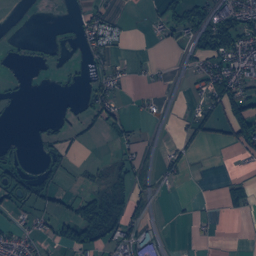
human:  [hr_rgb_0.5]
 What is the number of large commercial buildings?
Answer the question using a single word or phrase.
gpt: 4

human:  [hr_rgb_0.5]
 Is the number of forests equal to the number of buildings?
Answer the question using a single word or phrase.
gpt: no

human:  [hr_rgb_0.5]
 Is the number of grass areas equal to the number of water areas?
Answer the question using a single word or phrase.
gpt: no

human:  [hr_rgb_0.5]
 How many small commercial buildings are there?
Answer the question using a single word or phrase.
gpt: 14

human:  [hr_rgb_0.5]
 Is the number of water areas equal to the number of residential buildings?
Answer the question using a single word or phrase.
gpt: no

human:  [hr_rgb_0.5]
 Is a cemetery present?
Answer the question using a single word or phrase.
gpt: yes

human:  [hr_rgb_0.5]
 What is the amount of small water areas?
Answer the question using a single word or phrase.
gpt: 7

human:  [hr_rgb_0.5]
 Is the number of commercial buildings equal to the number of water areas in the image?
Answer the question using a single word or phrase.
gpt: no

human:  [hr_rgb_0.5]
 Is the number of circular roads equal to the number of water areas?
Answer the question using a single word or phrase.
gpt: no

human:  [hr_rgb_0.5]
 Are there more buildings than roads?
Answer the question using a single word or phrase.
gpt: yes

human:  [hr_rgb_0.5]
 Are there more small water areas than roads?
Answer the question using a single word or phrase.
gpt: no

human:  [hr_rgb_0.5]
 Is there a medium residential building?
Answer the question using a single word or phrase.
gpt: yes

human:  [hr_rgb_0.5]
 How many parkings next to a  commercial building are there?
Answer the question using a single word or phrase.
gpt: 7

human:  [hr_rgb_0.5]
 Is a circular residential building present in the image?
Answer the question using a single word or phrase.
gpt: yes

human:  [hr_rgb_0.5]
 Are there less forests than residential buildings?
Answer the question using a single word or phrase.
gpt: yes

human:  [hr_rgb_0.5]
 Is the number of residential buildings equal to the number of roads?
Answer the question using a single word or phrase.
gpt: no

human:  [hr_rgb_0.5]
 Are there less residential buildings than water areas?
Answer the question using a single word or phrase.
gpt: no

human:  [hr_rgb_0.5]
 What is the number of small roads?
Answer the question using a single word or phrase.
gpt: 345

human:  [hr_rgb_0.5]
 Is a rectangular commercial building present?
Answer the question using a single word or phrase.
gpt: no

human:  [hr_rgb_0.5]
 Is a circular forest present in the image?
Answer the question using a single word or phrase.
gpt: no

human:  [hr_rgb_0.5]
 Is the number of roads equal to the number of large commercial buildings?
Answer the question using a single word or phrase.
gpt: no

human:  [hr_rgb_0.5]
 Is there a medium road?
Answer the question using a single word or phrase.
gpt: no

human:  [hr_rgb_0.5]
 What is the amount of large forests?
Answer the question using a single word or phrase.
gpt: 31

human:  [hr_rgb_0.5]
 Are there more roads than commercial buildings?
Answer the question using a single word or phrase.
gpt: yes

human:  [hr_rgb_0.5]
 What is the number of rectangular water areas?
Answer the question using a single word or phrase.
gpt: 3

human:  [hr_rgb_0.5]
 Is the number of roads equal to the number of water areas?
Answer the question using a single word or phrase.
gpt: no

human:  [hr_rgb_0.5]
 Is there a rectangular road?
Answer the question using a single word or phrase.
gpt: no

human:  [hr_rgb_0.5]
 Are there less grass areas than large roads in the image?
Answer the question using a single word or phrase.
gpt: no

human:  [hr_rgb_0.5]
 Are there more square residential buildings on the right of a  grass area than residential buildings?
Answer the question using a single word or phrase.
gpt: no

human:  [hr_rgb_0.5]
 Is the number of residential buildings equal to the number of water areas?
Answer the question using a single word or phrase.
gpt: no

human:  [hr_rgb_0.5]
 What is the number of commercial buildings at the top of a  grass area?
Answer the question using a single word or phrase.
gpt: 21

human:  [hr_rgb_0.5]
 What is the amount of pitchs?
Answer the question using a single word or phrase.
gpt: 6

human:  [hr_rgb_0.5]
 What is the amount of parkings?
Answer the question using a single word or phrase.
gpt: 7

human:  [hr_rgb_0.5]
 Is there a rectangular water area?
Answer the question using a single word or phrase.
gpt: yes

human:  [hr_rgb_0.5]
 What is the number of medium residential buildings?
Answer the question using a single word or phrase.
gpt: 3

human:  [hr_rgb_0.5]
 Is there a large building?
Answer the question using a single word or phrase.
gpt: yes